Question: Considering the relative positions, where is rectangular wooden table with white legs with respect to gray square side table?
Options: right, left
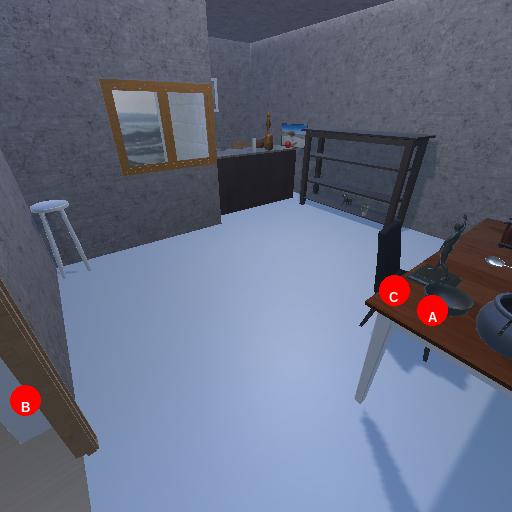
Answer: right